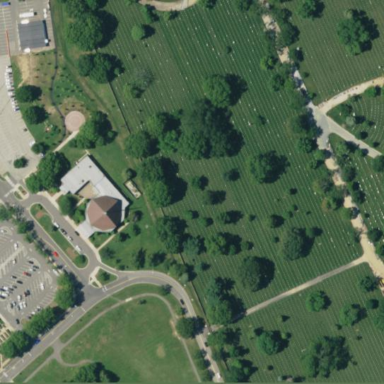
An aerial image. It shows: Sector in the cemetery.